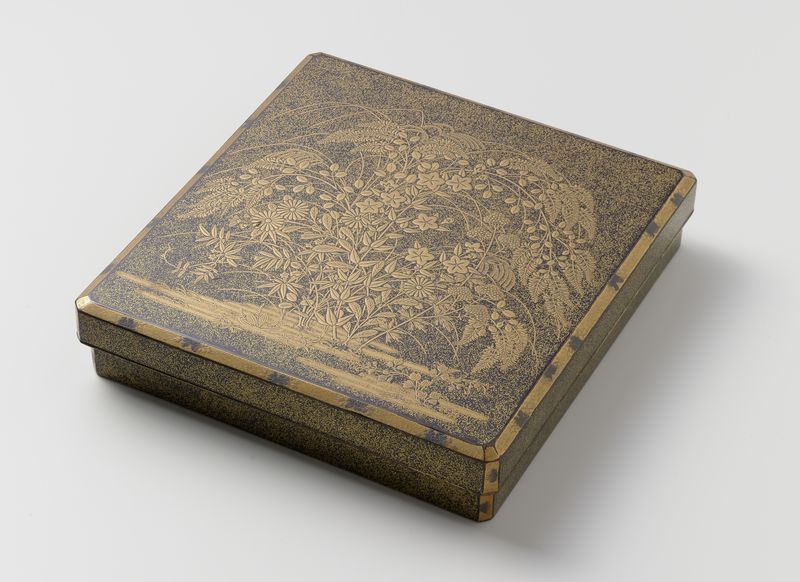
Titel: Schrijfdoos
Standort: Amsterdam
Institution: Rijksmuseum
Schlagwörter: black, gilded, gold, flowers, pattern, print, brown, plant, pot, wood, flower, tree, nature, water, plants, ancient, leaves, square, box, engraving, floral, book, chest, pottery, artifact, carving, bible, oriental, vines, embossing, copper, inlay, object, daisies, lid, emboss, embossed, rim, engravings, objecz, vox, even